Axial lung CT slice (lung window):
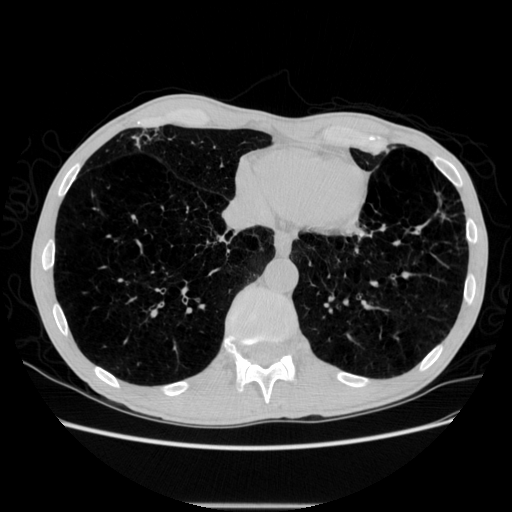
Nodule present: no